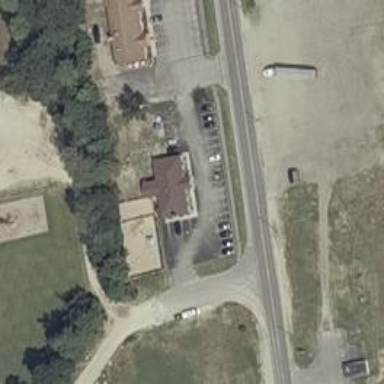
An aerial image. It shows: Veterinary facility.